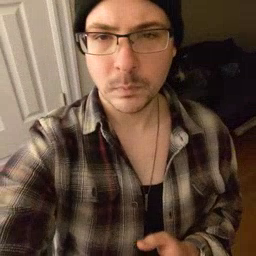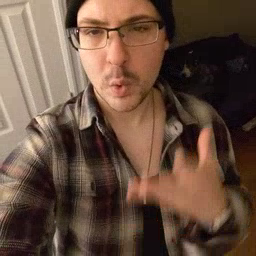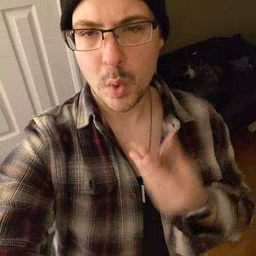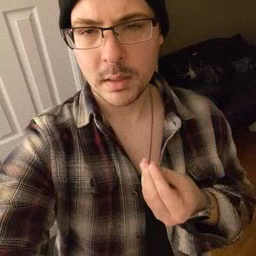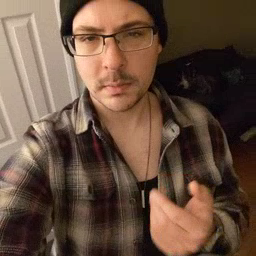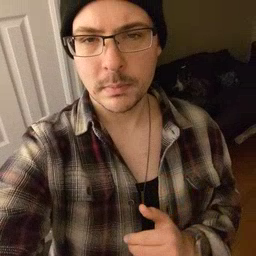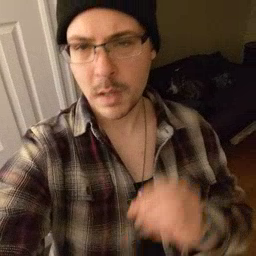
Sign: wet